Question:
I want to reference header.inc in register.php how do I do it?
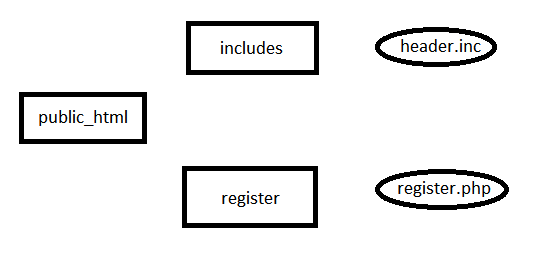
Answer: From register.php you could use this for including:
'''
<?php
include('../includes/header.inc');
?>
'''
To link to it just send your or what have you to '../includes/header.inc'